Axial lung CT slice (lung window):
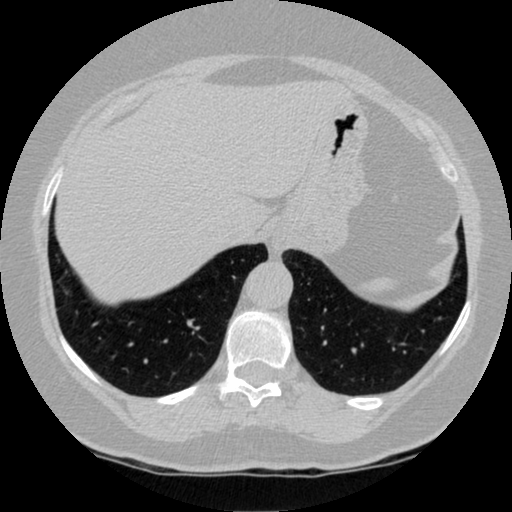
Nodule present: no